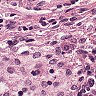
Metastatic tissue present: yes